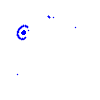
Particle: electron